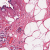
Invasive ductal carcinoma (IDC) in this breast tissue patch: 0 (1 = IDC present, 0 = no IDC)